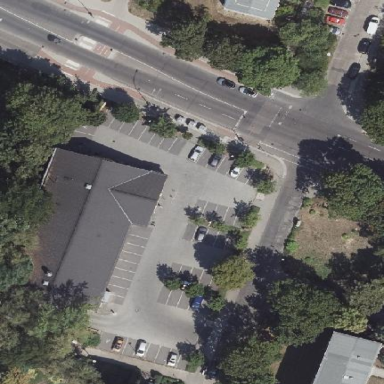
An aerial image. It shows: Retail area.